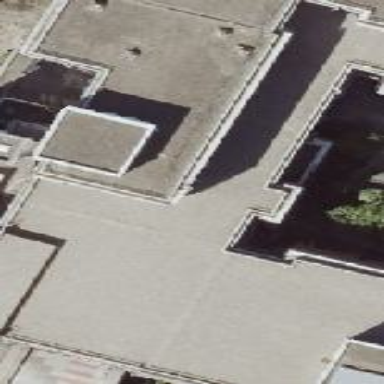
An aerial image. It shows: Building with flat grey roof made of gravel.